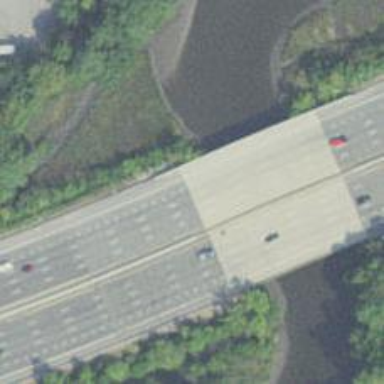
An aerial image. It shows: Low-water crossing bridge over motorway with asphalt surface.